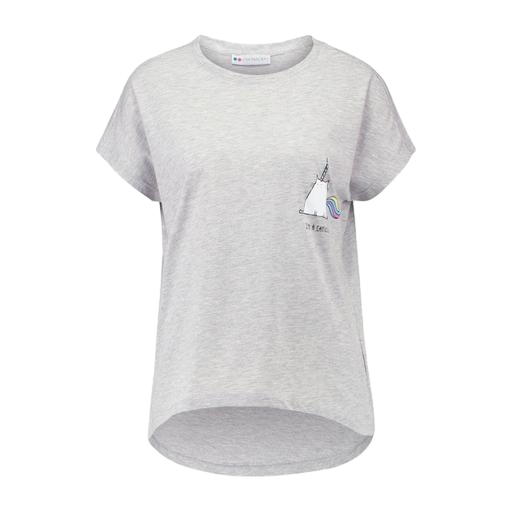
t-shirt twist graphic, women's tee, silver high-low t-shirt, white background